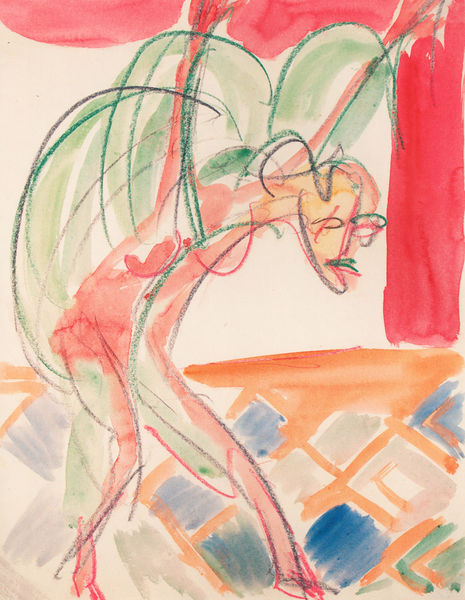
Titel: Tänzerin
Künstler: Ernst Ludwig Kirchner
Institution: Wichtrach/Bern, Galerie Henze und Ketterer
Schlagwörter: blau, flügel, mann, nackt, umhang, weiß, aquarell, grün, bewegung, brust, bunt, frau, kleid, mund, orange, zeichnung, rot, schleier, muster, tanz, arme, augen, mensch, vorhang, boden, figur, gewand, bühne, person, tanzen, theater, tänzerin, beine, schuhe, abstrakt, farben, modern, farbe, linien, ausdruck, bauch, nackte, fliesen, dynamik, karomuster, bedrohung, gebückt, verbeugung, tänzer, lavierung, schauspielerin, buntstift, abstrak, tanzend, fiktif, unrelistisch